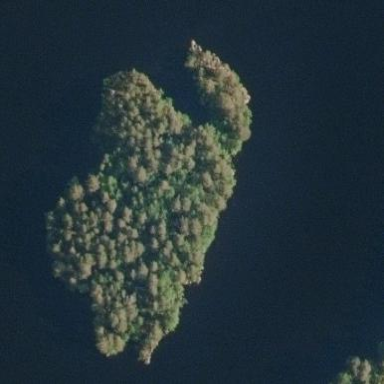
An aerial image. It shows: Image showing island.